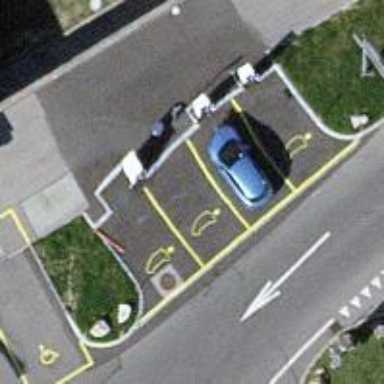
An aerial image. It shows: Charging station.